Aerial crown-view tile of a tropical tree (Barro Colorado Island, Panama), acquired 20240611:
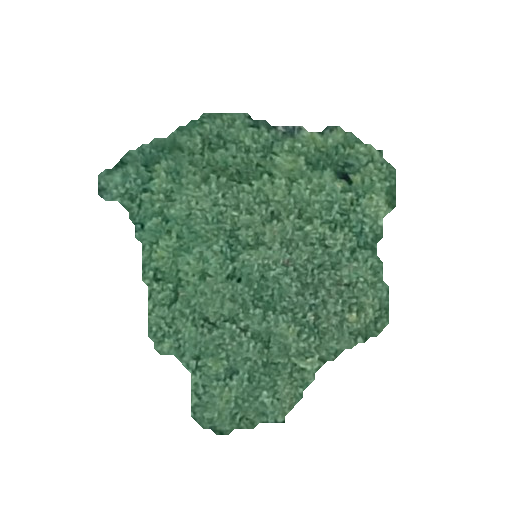
Species: Jacaranda copaia
GBIF accepted scientific name: Jacaranda copaia
Crown area: 100.577 m²